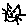
Label: cat